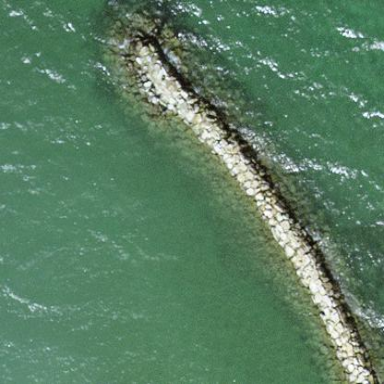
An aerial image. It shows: Breakwater structure.